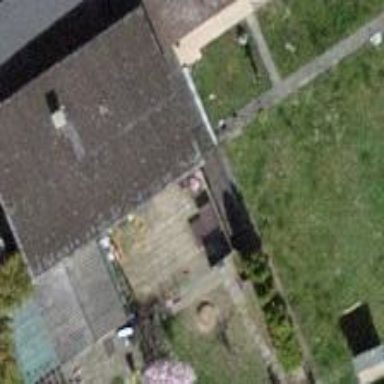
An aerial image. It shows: Building with flat roof.